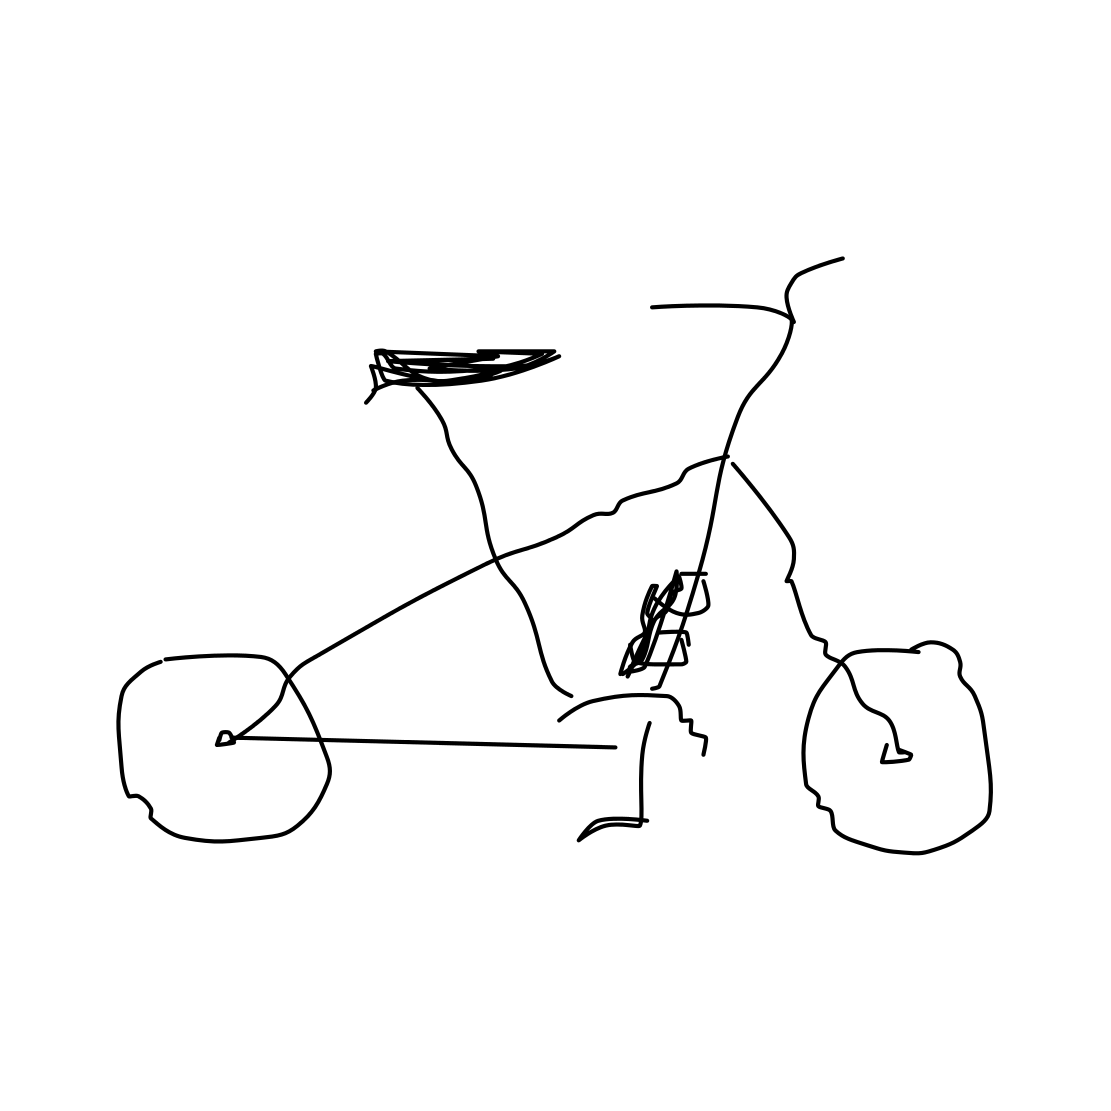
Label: bicycle